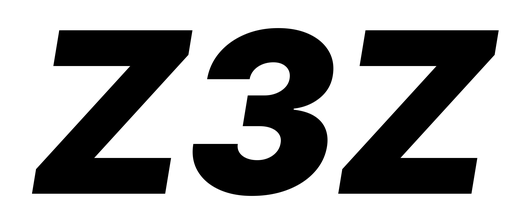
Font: Inter-Italic_Black_Italic